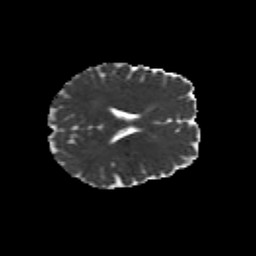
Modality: MD
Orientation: axial
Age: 42
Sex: female
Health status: healthy
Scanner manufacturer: siemens
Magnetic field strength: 3 T
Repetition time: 10.8 s
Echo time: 0.082 s